Question: Ok, so this question is kinda weird but I'll give it a shot. I have 4 lanes in my unity game that enemies travel on. All lanes lead to the same spot (the player). I have a variable that contains the distance squared between the enemy and the player. Now I want when I hit a special kind of enemy to move him to another lane. How do I use the distance variable I have to change its transform. Note: the lanes are just straight lines from 4 game objects to the player. I'm thinking of placing the teleporting enemy at the beginning of the lane and using 'Vector3.MoveTowards', but I can't work out the math.
Posting the whole code would not help, but here is the important bits
'''
transform.position = Vector3.MoveTowards(transform.position, _destination.position, Time.deltaTime * _speed);
distancesquared = (_destination.transform.position - transform.position).sqrMagnitude;
'''
this moves the enemy in an Update() method and calculates the distance.
Now the enemies themselves are instantiated at random from an array of 4 transforms. When I want to teleport an enemy to another lane the first thing I do make its transform equal the spawn transform for that lane. Then I want to move it the same distance down the new lane that it has already travelled on the old one.
Diagram of the lanes (sorry for bad paint skills)

Imagine that the lanes are the same length.
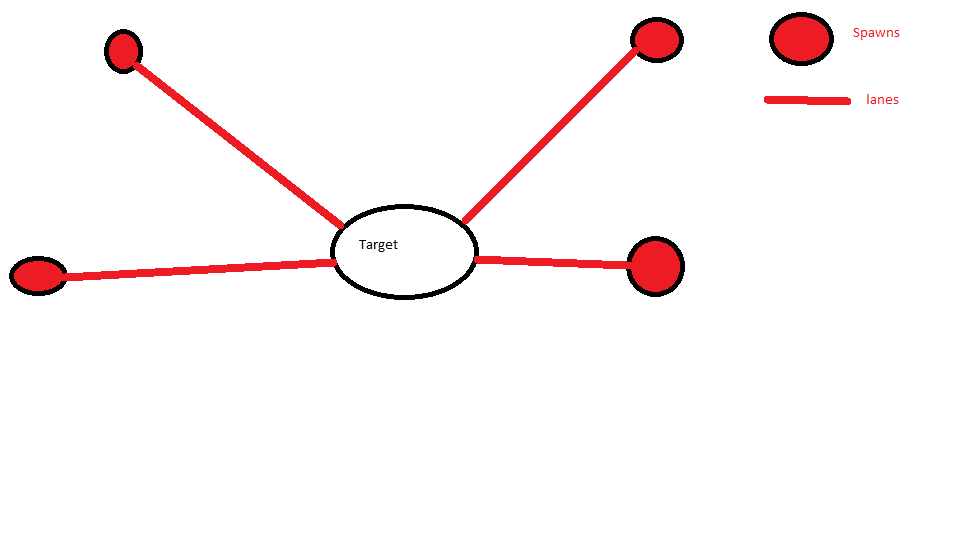
Answer: You can do this by getting a unit direction vector for your line and then multiplying it by the distance that you want the creep to be along the line. Let's say that the transform for the lane you want to move to is called 'toLane', the enemy you want to move is called 'enemy', and the point where the creeps are moving towards (the player) is called 'player'. The code would look something like this:
'''
Vector3 direction = (toLane.transform.position - player.transform.position).normalized;
Vector3 distance = Vector3.Distance(enemy.transform.position, player.transform.position);
enemy.transform.position = direction * distance
'''
This code will move the enemy to the position on the other lane at the distance from the player that it was before. You can then use your usual movement logic to move it in the right direction form then on (presumably you just need to tell it that it has moved lane).